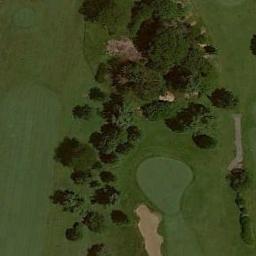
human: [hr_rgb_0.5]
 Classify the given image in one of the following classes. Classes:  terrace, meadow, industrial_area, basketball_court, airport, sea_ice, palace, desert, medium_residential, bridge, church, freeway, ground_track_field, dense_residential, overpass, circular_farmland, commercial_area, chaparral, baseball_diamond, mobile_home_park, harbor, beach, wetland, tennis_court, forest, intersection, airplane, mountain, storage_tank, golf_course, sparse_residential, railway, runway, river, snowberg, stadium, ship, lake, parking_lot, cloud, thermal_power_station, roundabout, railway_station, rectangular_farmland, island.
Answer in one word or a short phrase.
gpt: golf_course